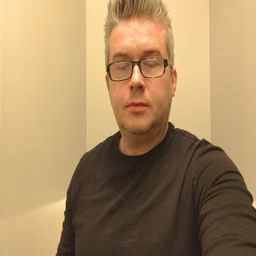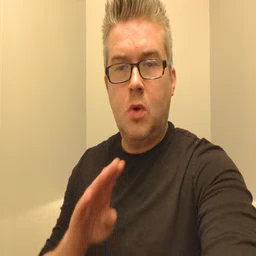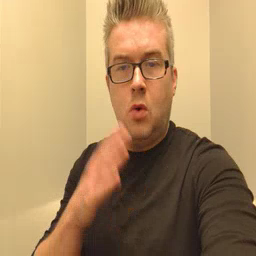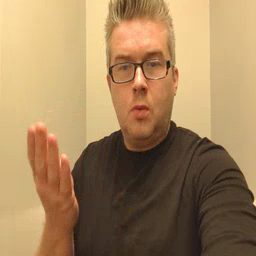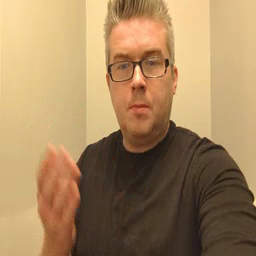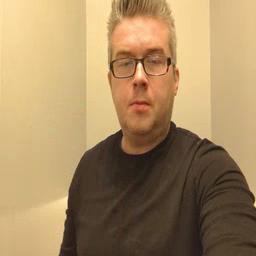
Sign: open